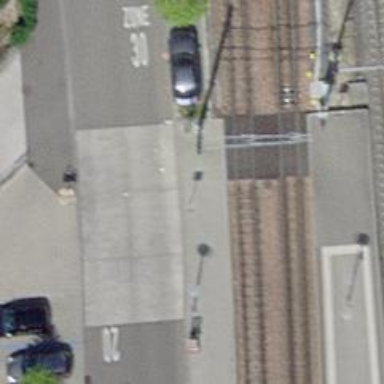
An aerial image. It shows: Crossing for the railway.